Question: My R code below generates the interface you see on the screenshot. The user loads a csv file and he selects four columns of the loaded dataset (an <URL>. I have implemented "mutual exclusion" for the selected columns: for instance, with the example of the screenshot below, if the user selects the "operator" column as Factor A, then Factor B is automatically switched to the "day" column.
As you see, my code is quite heavy. Imagine a more elaborate widget in which the user preliminary sets the number of colums to be selected. Maybe I could implement the same approach as my code below for an abritrary number of columns using a loop and using lists to store the objects. But isn't there some better/easier ways to do that ?

'''
library(gWidgetsRGtk2)
options("guiToolkit"="RGtk2")
# defines a new environment to store data
myenv.data <- new.env()
# function for storing the data file in myenv.data
RR_data <- function(filename){
path <- dirname(filename)
setwd(path)
dat0 <- read.csv(filename,header=TRUE)
assign("dat0", dat0, envir=myenv.data)
}
### MAIN WIDGET ###
win <- gwindow("R&R")
WIDGET <- ggroup(cont=win)
DataGroup <- gframe("DATA", container = WIDGET, horizontal=FALSE)
## WIDGET: LOAD DATA ##
grp.file <- ggroup(horizontal=FALSE, container = DataGroup)
lbl.file <- glabel("File: ", container = grp.file)
browse.file <- gfilebrowse(text = "", container = grp.file, quote=FALSE)
## WIDGET: SELECT COLUMNS ##
grp.load.data <- gbutton(text="Load data", container = DataGroup,
handler = function(h, ...) {
enabled(grp.load.data) <- FALSE
RR_data(svalue(browse.file))
#
dat0 <- get("dat0", envir=myenv.data)
SelectGroup <<- gframe("Select columns ", container = DataGroup, horizontal=FALSE)
grp.select <<- ggroup(horizontal=FALSE, container = SelectGroup)
dat.columns <- colnames(dat0)
lbl.factor.A <<- glabel("Factor A (fixed)", container = grp.select)
insert.factor.A <<- gcombobox(dat.columns, container = grp.select)
lbl.factor.B <<- glabel("Factor B ", container = grp.select)
insert.factor.B <<- gcombobox(dat.columns, selected=2, container = grp.select)
lbl.factor.C <<- glabel("Factor C ", container = grp.select)
insert.factor.C <<- gcombobox(dat.columns, selected=3, container = grp.select)
lbl.response <<- glabel("Response ", container = grp.select)
insert.response <<- gcombobox(dat.columns, selected=4, container = grp.select)
myenv.ABC <<- new.env()
assign("Aold", svalue(insert.factor.A), envir=myenv.ABC)
assign("Bold", svalue(insert.factor.B), envir=myenv.ABC)
assign("Cold", svalue(insert.factor.C), envir=myenv.ABC)
assign("Yold", svalue(insert.response), envir=myenv.ABC)
addHandlerChanged(insert.factor.A, handler <- function(h,...) {
Anew <- svalue(h$obj)
if(Anew==svalue(insert.factor.B)){
Aold <- get("Aold", envir=myenv.ABC)
svalue(insert.factor.B) <- Aold
assign("Bold", Aold, envir=myenv.ABC)
}
if(Anew==svalue(insert.factor.C)){
Aold <- get("Aold", envir=myenv.ABC)
svalue(insert.factor.C) <- Aold
assign("Cold", Aold, envir=myenv.ABC)
}
if(Anew==svalue(insert.response)){
Aold <- get("Aold", envir=myenv.ABC)
svalue(insert.response) <- Aold
assign("Yold", Aold, envir=myenv.ABC)
}
assign("Aold", Anew, envir=myenv.ABC)
})
addHandlerChanged(insert.factor.B, handler <- function(h,...) {
Bnew <- svalue(h$obj)
if(Bnew==svalue(insert.factor.A)){
Bold <- get("Bold", envir=myenv.ABC)
svalue(insert.factor.A) <- Bold
assign("Aold", Bold, envir=myenv.ABC)
}
if(Bnew==svalue(insert.factor.C)){
Bold <- get("Bold", envir=myenv.ABC)
svalue(insert.factor.C) <- Bold
assign("Cold", Bold, envir=myenv.ABC)
}
if(Bnew==svalue(insert.response)){
Bold <- get("Bold", envir=myenv.ABC)
svalue(insert.response) <- Bold
assign("Yold", Bold, envir=myenv.ABC)
}
assign("Bold", Bnew, envir=myenv.ABC)
})
addHandlerChanged(insert.factor.C, handler <- function(h,...) {
Cnew <- svalue(h$obj)
if(Cnew==svalue(insert.factor.A)){
Cold <- get("Cold", envir=myenv.ABC)
svalue(insert.factor.A) <- Cold
assign("Aold", Cold, envir=myenv.ABC)
}
if(Cnew==svalue(insert.factor.B)){
Cold <- get("Cold", envir=myenv.ABC)
svalue(insert.factor.B) <- Cold
assign("Bold", Cold, envir=myenv.ABC)
}
if(Cnew==svalue(insert.response)){
Cold <- get("Cold", envir=myenv.ABC)
svalue(insert.response) <- Cold
assign("Yold", Cold, envir=myenv.ABC)
}
assign("Cold", Cnew, envir=myenv.ABC)
})
addHandlerChanged(insert.response, handler <- function(h,...) {
Ynew <- svalue(h$obj)
if(Ynew==svalue(insert.factor.A)){
Yold <- get("Yold", envir=myenv.ABC)
svalue(insert.factor.A) <- Yold
assign("Aold", Yold, envir=myenv.ABC)
}
if(Ynew==svalue(insert.factor.B)){
Yold <- get("Yold", envir=myenv.ABC)
svalue(insert.factor.B) <- Yold
assign("Bold", Yold, envir=myenv.ABC)
}
if(Ynew==svalue(insert.factor.C)){
Yold <- get("Yold", envir=myenv.ABC)
svalue(insert.factor.C) <- Yold
assign("Cold", Yold, envir=myenv.ABC)
}
assign("Yold", Ynew, envir=myenv.ABC)
})
}
)
'''
# Update
@jverzani has given a nice alternative to my code. But in my code, the "Select columns" widget is defined in the 'handler()' function of the 'gbutton()' widget, because I want that the column selection appears only after the "Load data" widget has been clicked, and I also want to desactivate the "Load data" widget once data has been loaded. Thus if I replace my "Select columns" widget with @jverzani's proposal, that does not work without additional modifications (see code below). I have not been able to make it work using global assignments instead of local assignments. Maybe the insertion of a widget in a 'handler()' function of another widget is a bad practice ? But I don't know any other solution yet.
'''
...
## WIDGET: SELECT COLUMNS ##
grp.load.data <- gbutton(text="Load data", container = DataGroup,
handler = function(h, ...) {
enabled(grp.load.data) <- FALSE
RR_data(svalue(browse.file))
#
dat0 <- get("dat0", envir=myenv.data)
SelectGroup <<- gframe("Select columns ", container = DataGroup, horizontal=FALSE)
grp.select <<- ggroup(horizontal=FALSE, container = SelectGroup)
dat.columns <- colnames(dat0)
#
labels <- c("Factor A (fixed)", "Factor B", "Factor C", "Response")
Insert.columns <- lapply(1:length(labels), function(i) {
glabel(labels[i], container = grp.select)
gcombobox(dat.columns, selected=i, container=grp.select)
})
## make exclusive
sapply(1:length(Insert.columns), function(i) {
addHandlerChanged(Insert.columns[[i]], handler=function(h,...) {
all_selected <- sapply(Insert.columns, svalue)
selected <- svalue(h$obj)
ind <- which(selected == all_selected)
if(length(ind) > 1) {
j <- setdiff(ind, i)
remaining <- setdiff(fac_levels, all_selected)
tmp <- Insert.columns[[j]]
svalue(tmp) <- remaining[1]
}
})
})
insert.factor.A <<- Insert.columns[[1]]
insert.factor.B <<- Insert.columns[[2]]
insert.factor.C <<- Insert.columns[[3]]
insert.response <<- Insert.columns[[4]]
}
)
'''
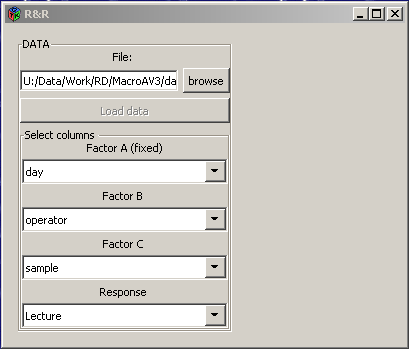
Answer: Is something like this what you want?
'''
library(gWidgets)
options("guiToolkit"="RGtk2")
library(MASS)
x <- Cars93
fac_levels <- levels(x$Type)
n_levels <- length(fac_levels)
## create a GUI with mutually exclusive comboboxes
w <- gwindow()
g <- ggroup(horizontal=FALSE, cont=w)
widgets <- lapply(1:4, function(i) {
gcombobox(fac_levels, selected=i, cont=g)
})
## make exclusive
sapply(1:length(widgets), function(i) {
addHandlerChanged(widgets[[i]], handler=function(h,...) {
all_selected <- sapply(widgets, svalue)
selected <- svalue(h$obj)
ind <- which(selected == all_selected)
if(length(ind) > 1) {
j <- setdiff(ind, i)
remaining <- setdiff(fac_levels, all_selected)
tmp <- widgets[[j]]
svalue(tmp) <- remaining[1]
}
})
})
'''